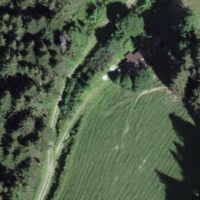
EUNIS habitat code: 43
Species observed at this site:
Pimpinella major